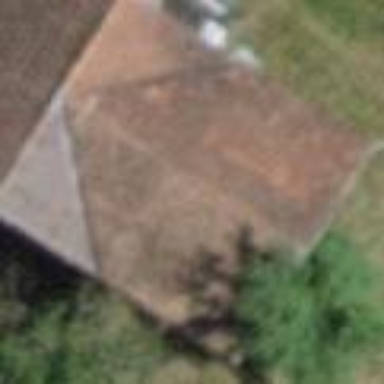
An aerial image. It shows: Rural barn.